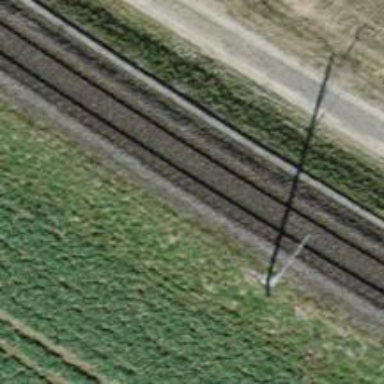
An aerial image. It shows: Single railway track on embankment with electrification through contact line.